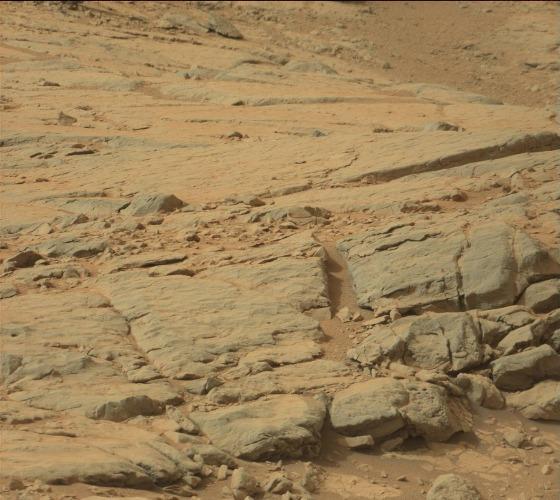
Terrain classes present: Bedrock, Gravel / Sand / Soil, Rock, Shadow